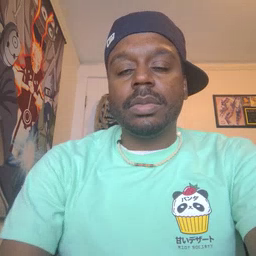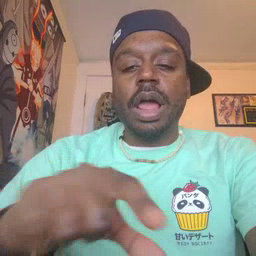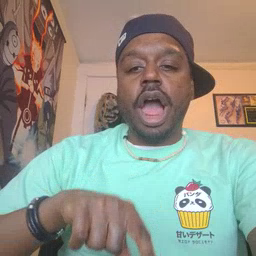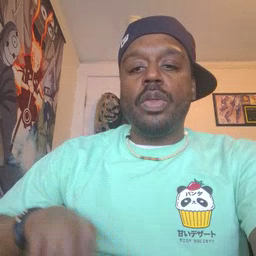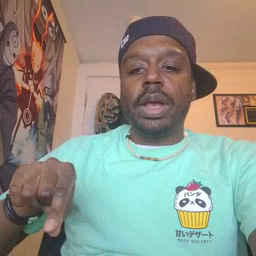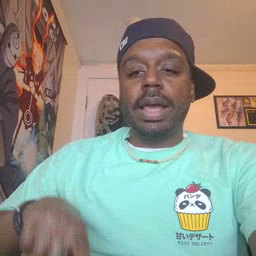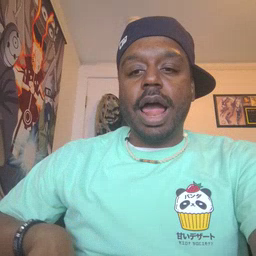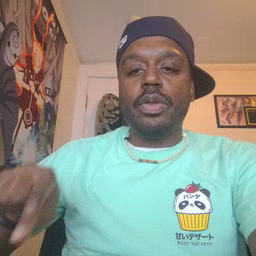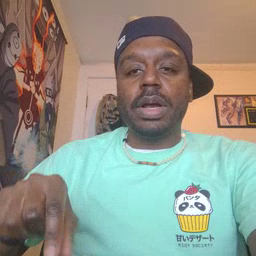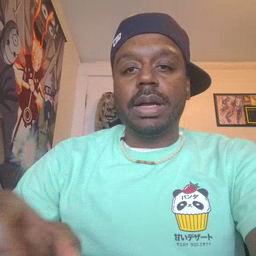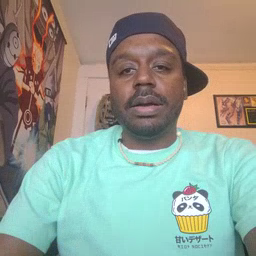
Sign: underwear